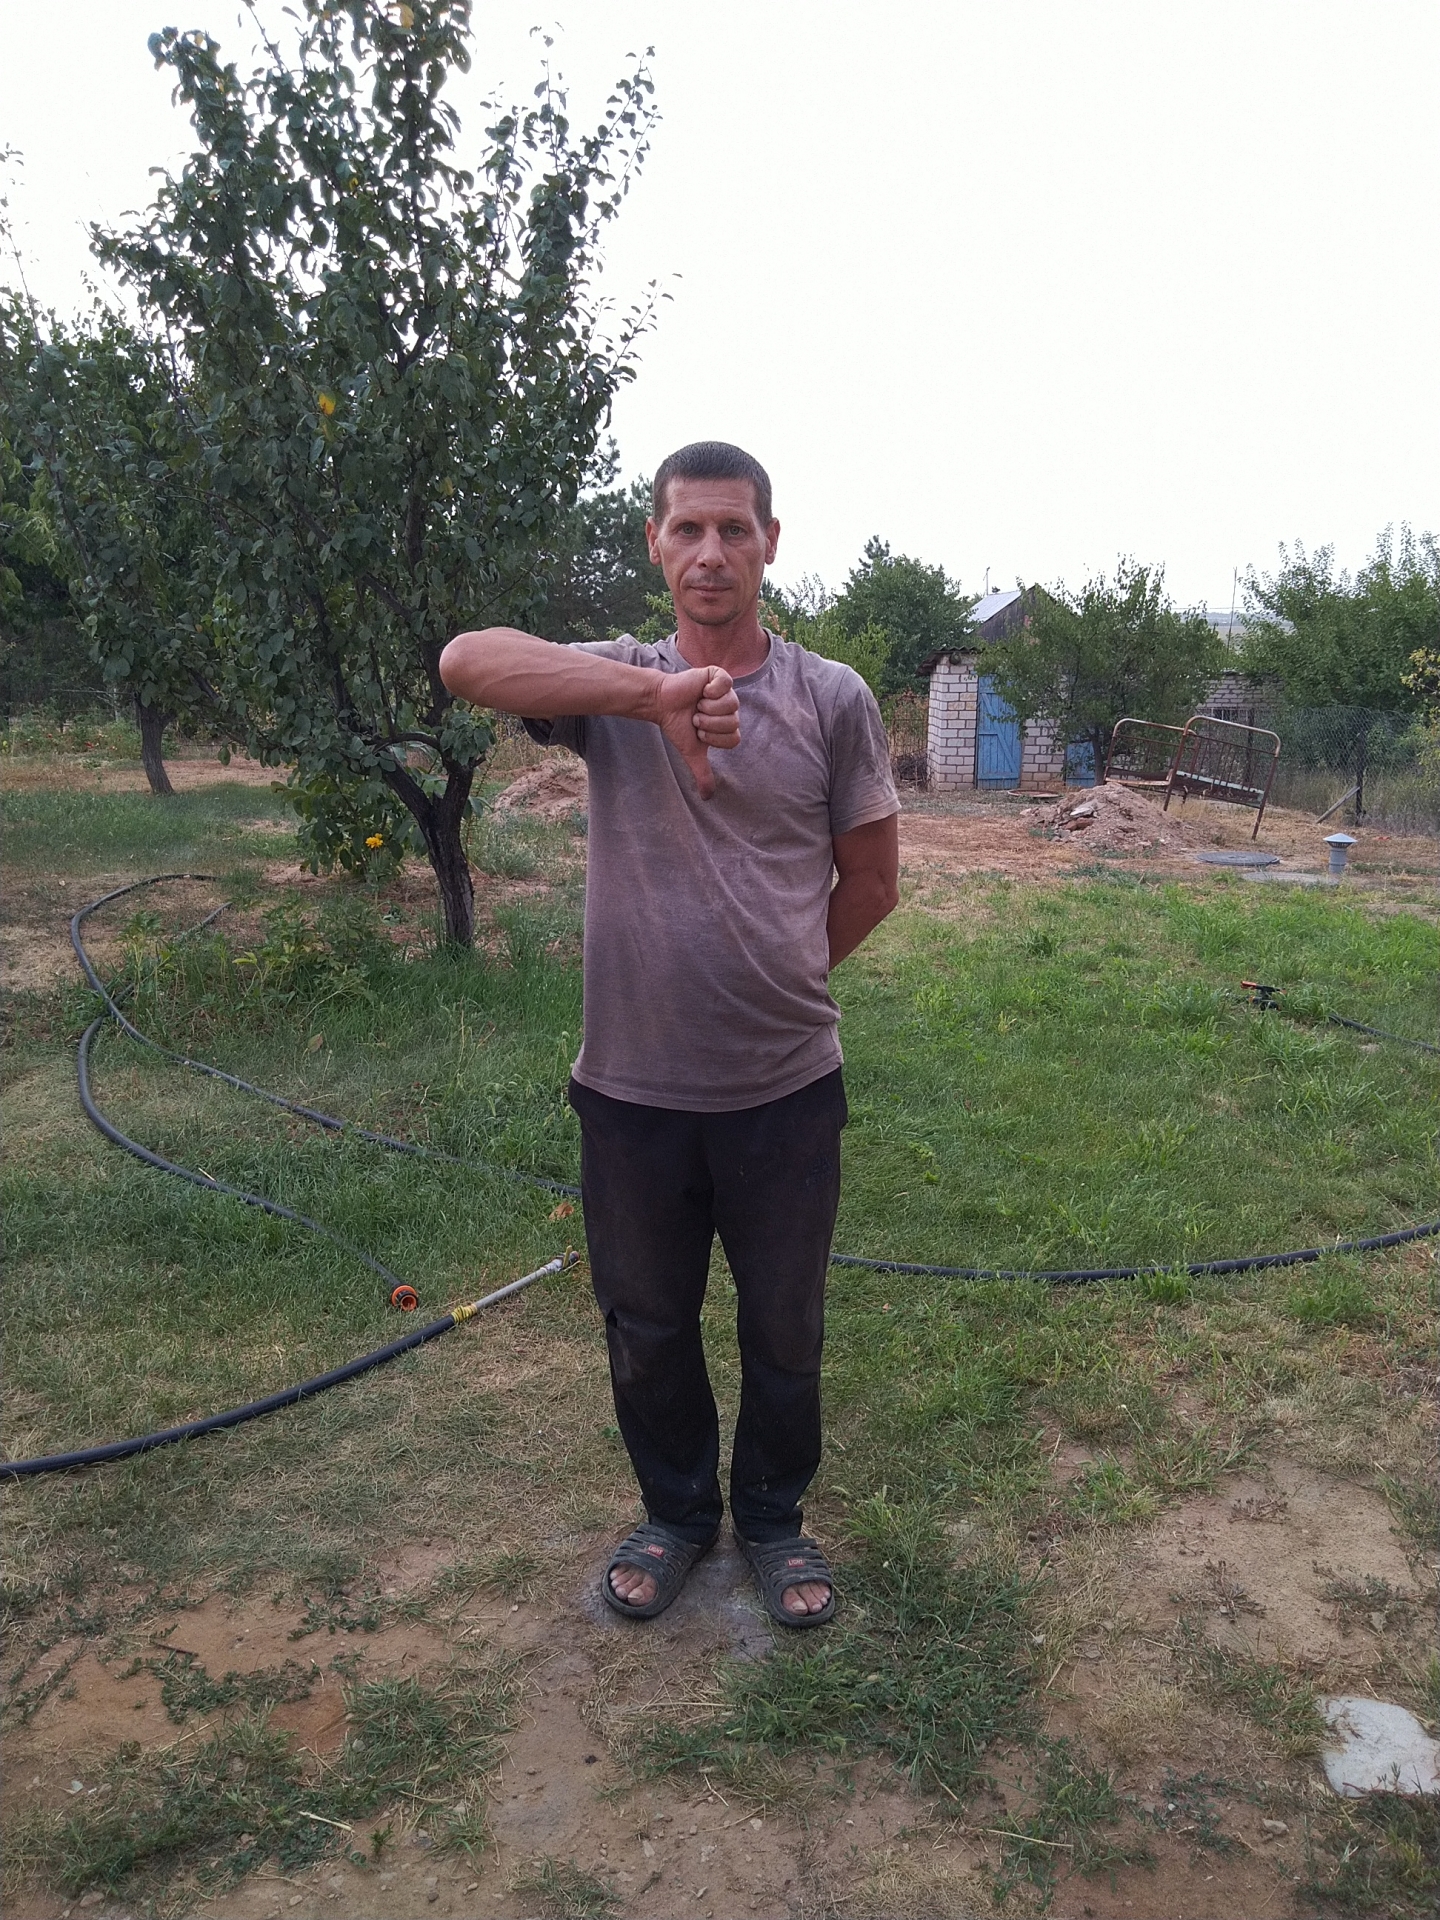
Label: clear